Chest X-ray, AP view. Patient: 57 years old, sex F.
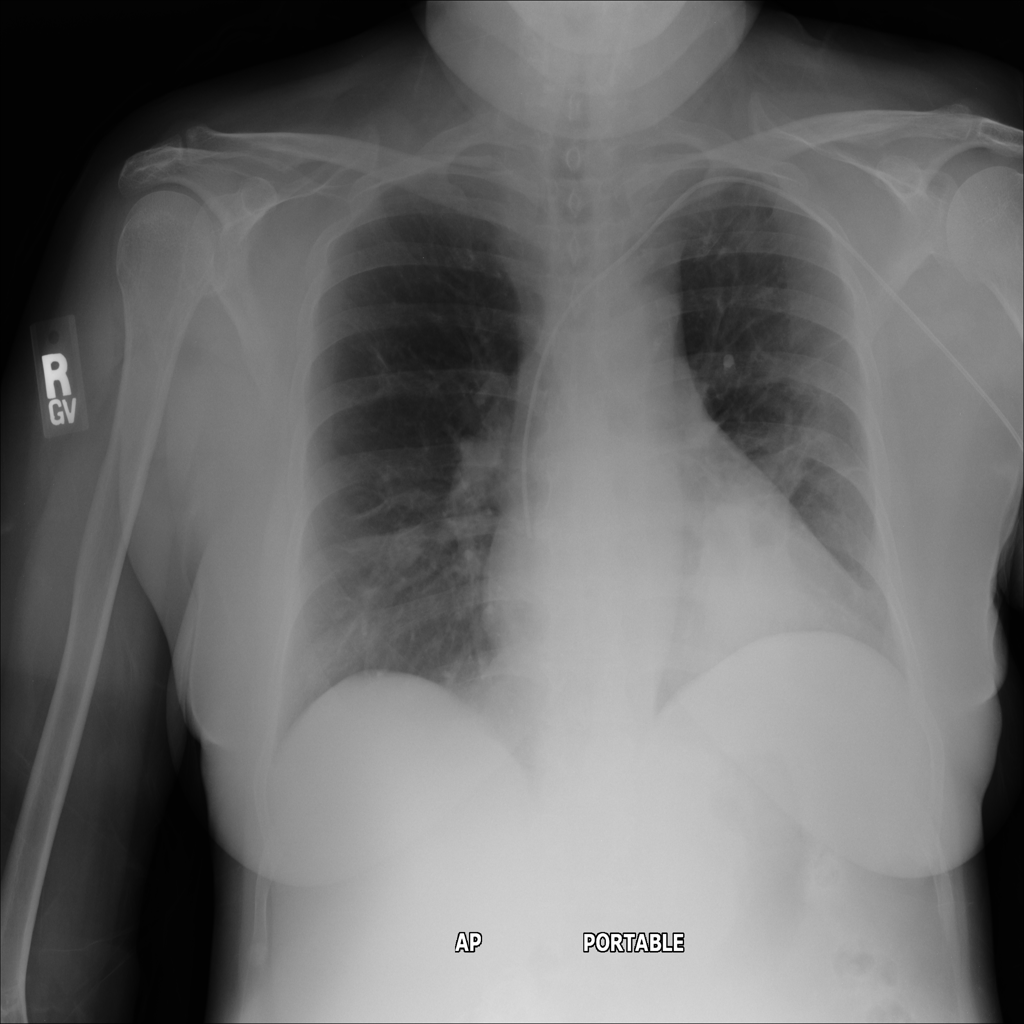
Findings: Mass